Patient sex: F
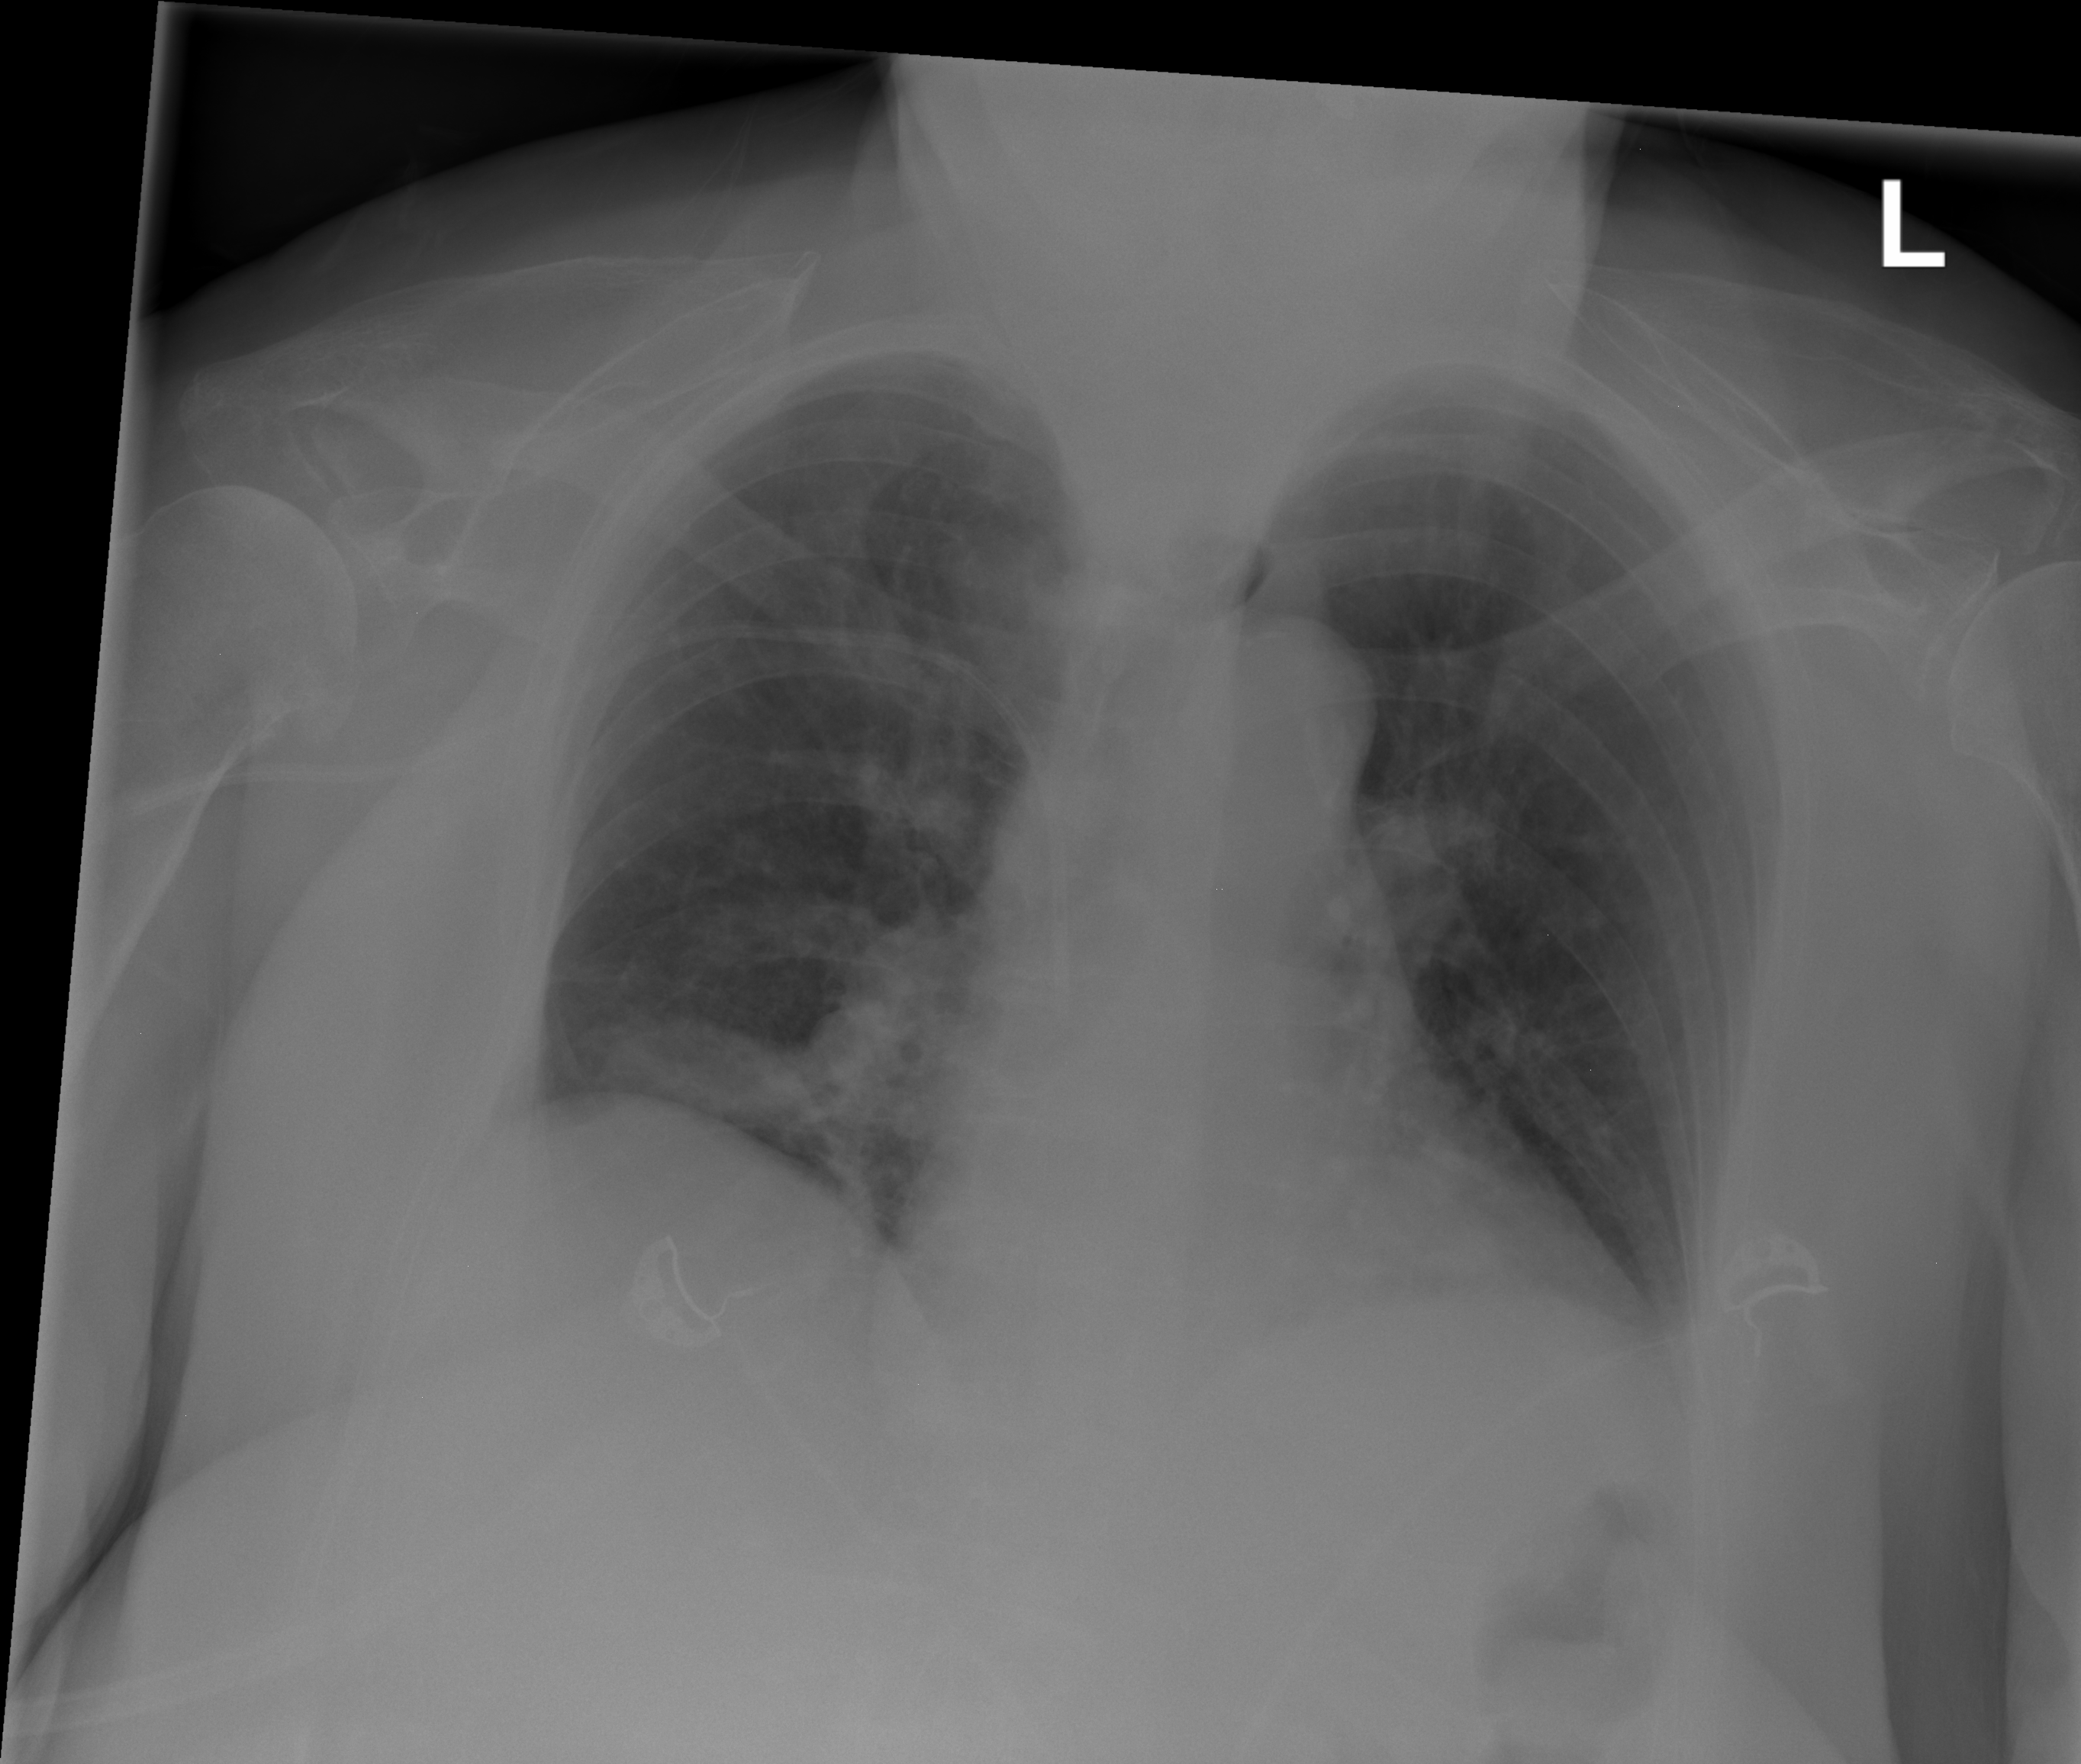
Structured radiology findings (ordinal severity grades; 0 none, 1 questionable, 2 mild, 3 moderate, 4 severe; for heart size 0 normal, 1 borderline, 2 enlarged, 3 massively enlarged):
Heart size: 1
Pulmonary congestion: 2
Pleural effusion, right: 0
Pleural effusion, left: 0
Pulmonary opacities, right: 2
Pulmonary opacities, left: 1
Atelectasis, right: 2
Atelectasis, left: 0